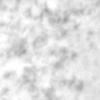
Label: no_change